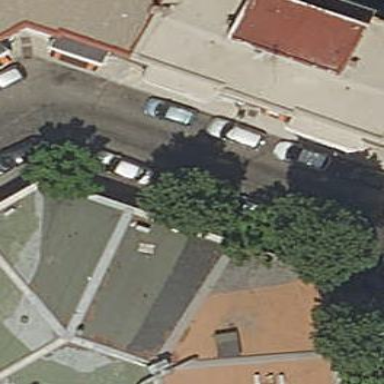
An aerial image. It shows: Residential apartments building.